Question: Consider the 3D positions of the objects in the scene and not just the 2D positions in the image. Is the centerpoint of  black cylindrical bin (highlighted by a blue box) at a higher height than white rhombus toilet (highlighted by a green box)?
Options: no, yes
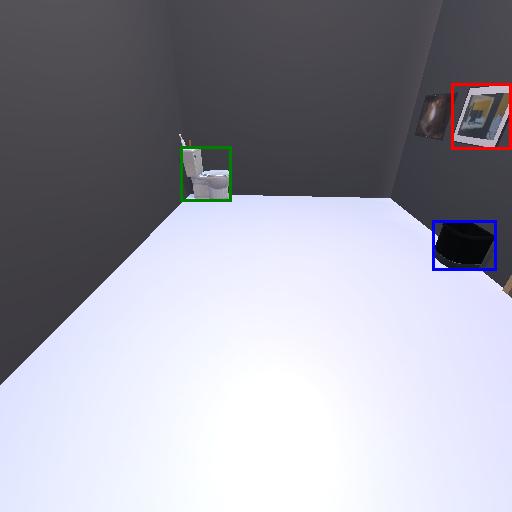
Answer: no